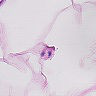
Metastatic tissue present: no